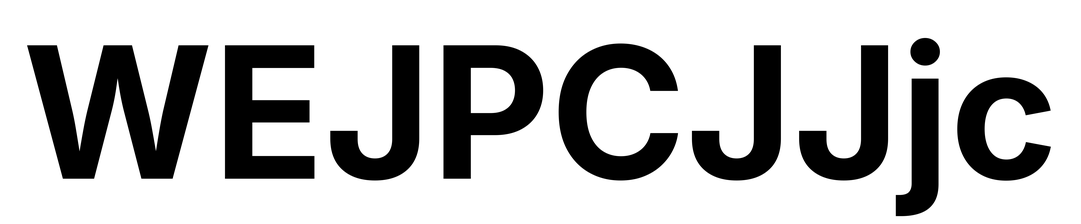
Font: Inter_Bold